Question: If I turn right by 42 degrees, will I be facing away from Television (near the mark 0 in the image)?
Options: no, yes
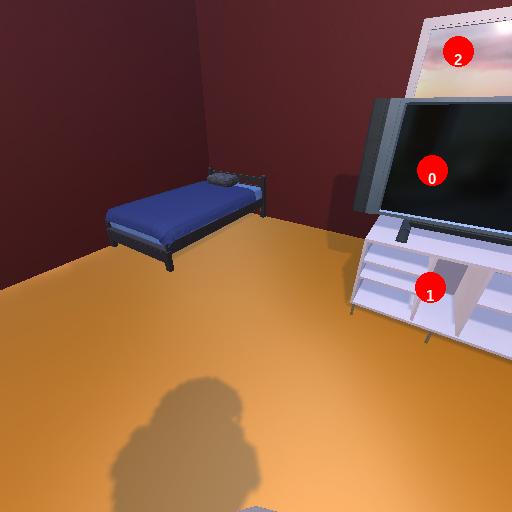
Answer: no